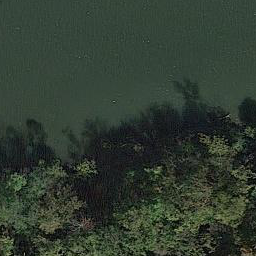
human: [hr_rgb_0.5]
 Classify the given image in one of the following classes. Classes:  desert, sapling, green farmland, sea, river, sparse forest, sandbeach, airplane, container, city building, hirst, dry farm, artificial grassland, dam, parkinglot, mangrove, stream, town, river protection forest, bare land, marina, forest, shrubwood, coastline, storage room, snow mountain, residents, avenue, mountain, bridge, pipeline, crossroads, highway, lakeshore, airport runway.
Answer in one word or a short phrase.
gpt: river protection forest